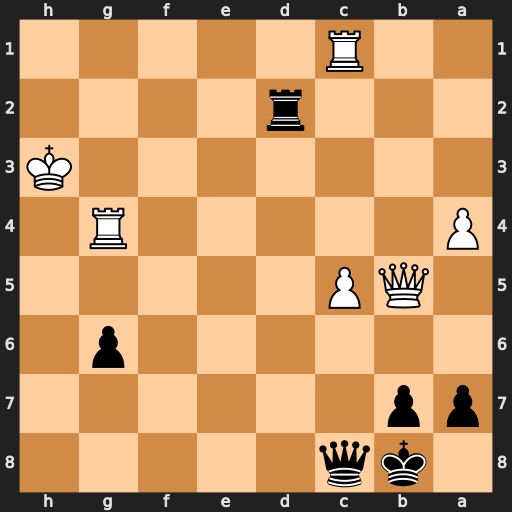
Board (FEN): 1kq5/pp6/6p1/1QP5/P5R1/7K/3r4/2R5
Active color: b
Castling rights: -
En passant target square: -
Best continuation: Qh8+ Rh4 Qe5 Qe8+ Qxe8